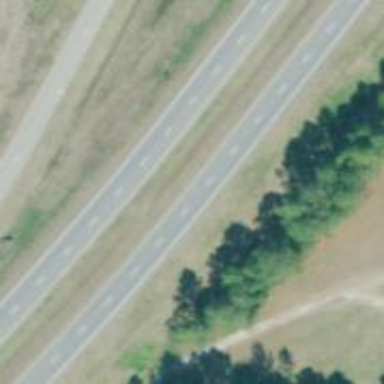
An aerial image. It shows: Trunk expressway with asphalt surface. It is dual carriageway.